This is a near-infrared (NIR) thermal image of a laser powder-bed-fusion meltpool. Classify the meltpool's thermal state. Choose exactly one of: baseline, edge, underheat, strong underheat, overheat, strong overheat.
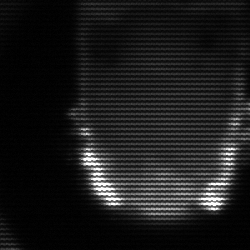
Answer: baseline